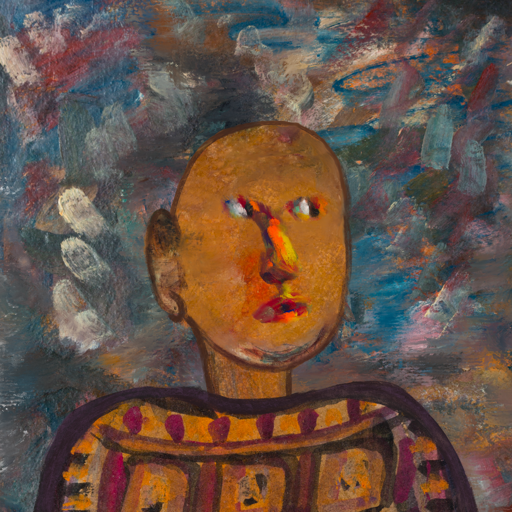
Background: Boggyland, Head And Neck Side: Pipe, Face Side: An_Impression, Bust: Doll, Hair Side: Blank, Head Accessory: Blank, Second Necklace: Blank, Necklace: Blank, Baby: Blank